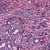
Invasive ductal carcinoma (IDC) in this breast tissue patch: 1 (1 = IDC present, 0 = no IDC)